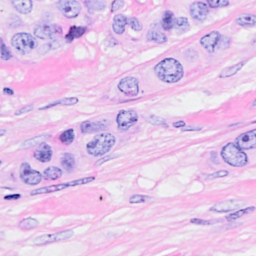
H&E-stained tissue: Breast